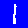
Digit: 1